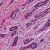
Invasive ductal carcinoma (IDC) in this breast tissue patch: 0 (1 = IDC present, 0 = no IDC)